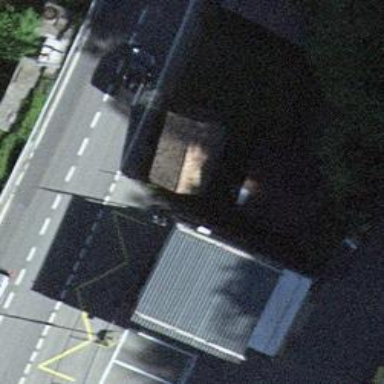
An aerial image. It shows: Platform for public transport is situated by the road.